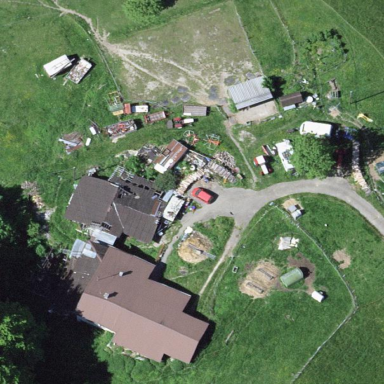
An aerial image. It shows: Farmyard area.